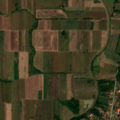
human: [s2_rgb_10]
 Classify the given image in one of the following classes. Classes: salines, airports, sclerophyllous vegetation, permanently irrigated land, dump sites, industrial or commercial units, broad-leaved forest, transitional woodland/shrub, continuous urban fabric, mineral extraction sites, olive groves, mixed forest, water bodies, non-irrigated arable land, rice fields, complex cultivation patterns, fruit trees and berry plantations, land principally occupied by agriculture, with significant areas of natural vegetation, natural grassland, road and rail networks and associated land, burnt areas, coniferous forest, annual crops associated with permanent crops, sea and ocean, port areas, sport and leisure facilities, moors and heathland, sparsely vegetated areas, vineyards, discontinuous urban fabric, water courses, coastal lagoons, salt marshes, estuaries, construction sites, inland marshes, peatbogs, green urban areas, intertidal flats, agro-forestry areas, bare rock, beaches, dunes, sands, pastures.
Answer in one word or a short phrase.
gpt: discontinuous urban fabric, non-irrigated arable land, complex cultivation patterns, land principally occupied by agriculture, with significant areas of natural vegetation